Field crop: maize
Growth stage: 1
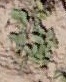
Species: convolvulus